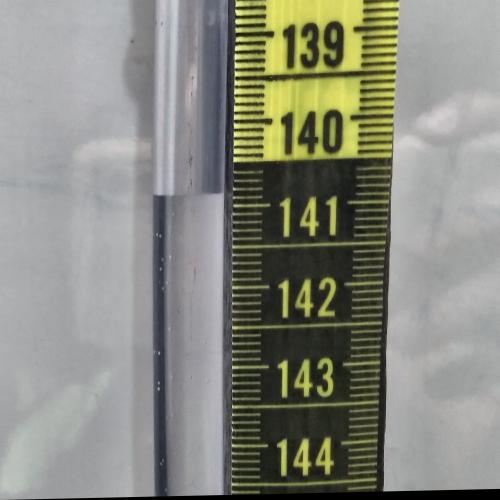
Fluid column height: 140.9 cm